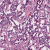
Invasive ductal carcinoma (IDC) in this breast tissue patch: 1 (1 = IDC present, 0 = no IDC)